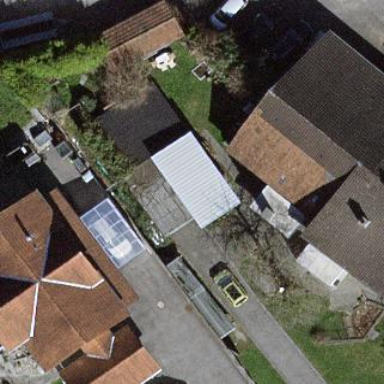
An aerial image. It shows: Garage building.